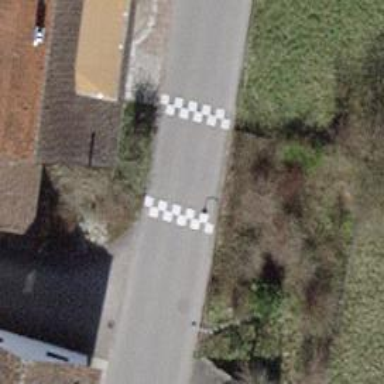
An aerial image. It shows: Table-style traffic calming feature.